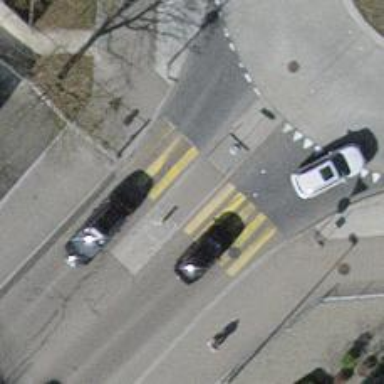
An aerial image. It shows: Marked crossing with pedestrian island.